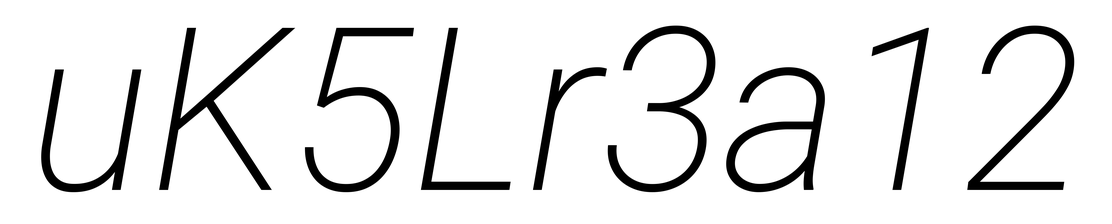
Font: Roboto-Italic_ExtraLight_Italic